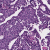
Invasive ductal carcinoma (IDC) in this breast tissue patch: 1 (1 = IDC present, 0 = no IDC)